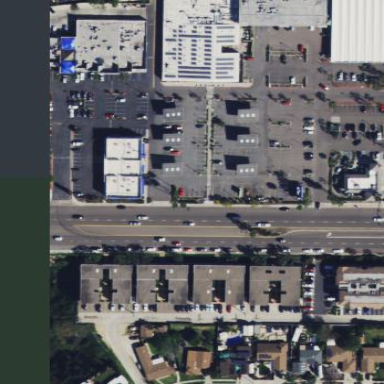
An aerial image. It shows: Commercial area.